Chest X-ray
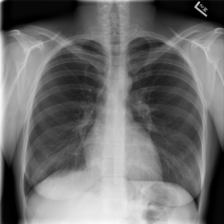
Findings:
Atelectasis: negative
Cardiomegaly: negative
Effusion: positive
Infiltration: negative
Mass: negative
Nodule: negative
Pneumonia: negative
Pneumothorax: negative
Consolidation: negative
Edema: negative
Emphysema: negative
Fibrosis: negative
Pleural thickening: positive
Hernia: negative